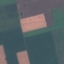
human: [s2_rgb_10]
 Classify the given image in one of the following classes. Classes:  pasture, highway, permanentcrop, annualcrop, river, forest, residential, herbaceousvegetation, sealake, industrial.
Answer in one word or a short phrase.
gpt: AnnualCrop